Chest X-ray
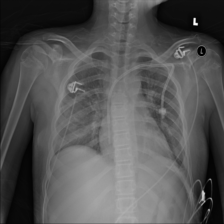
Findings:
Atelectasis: negative
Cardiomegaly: negative
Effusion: positive
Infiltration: negative
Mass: negative
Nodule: negative
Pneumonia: negative
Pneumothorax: negative
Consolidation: negative
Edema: negative
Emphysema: negative
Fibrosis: negative
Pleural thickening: negative
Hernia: negative